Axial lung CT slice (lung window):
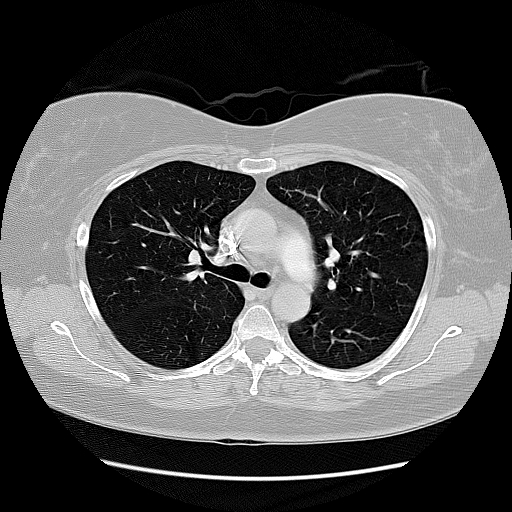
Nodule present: no